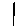
Label: line